Interaction volume radius: 10 \u00c5
Interaction volume height: 20 \u00c5
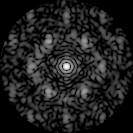
Disorder parameter: 0.695